Interaction volume radius: 10 \u00c5
Interaction volume height: 10 \u00c5
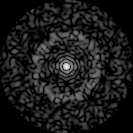
Disorder parameter: 0.8622